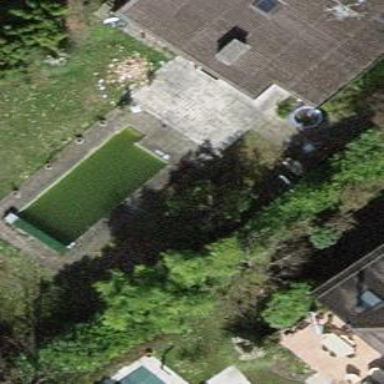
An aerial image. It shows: Swimming pool located in leisure land.